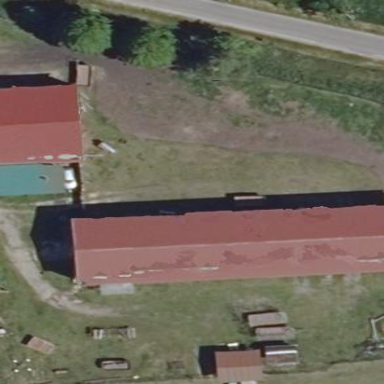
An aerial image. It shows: Farmyard area.